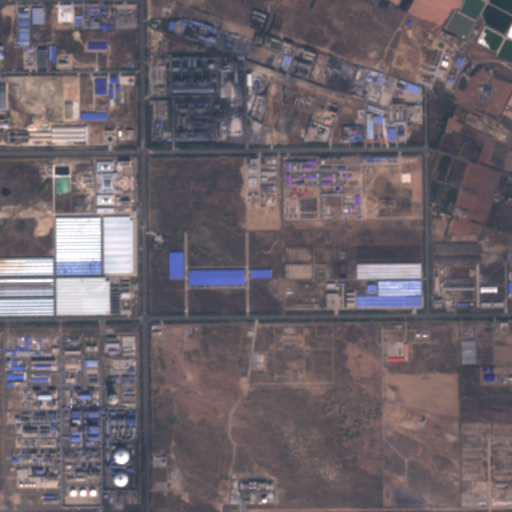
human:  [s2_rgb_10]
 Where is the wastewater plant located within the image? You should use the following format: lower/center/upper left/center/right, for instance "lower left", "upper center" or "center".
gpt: The wastewater plant is located in the upper right of the image.
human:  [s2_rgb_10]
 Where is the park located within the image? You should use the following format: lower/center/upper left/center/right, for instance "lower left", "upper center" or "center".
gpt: There is no park in the image.